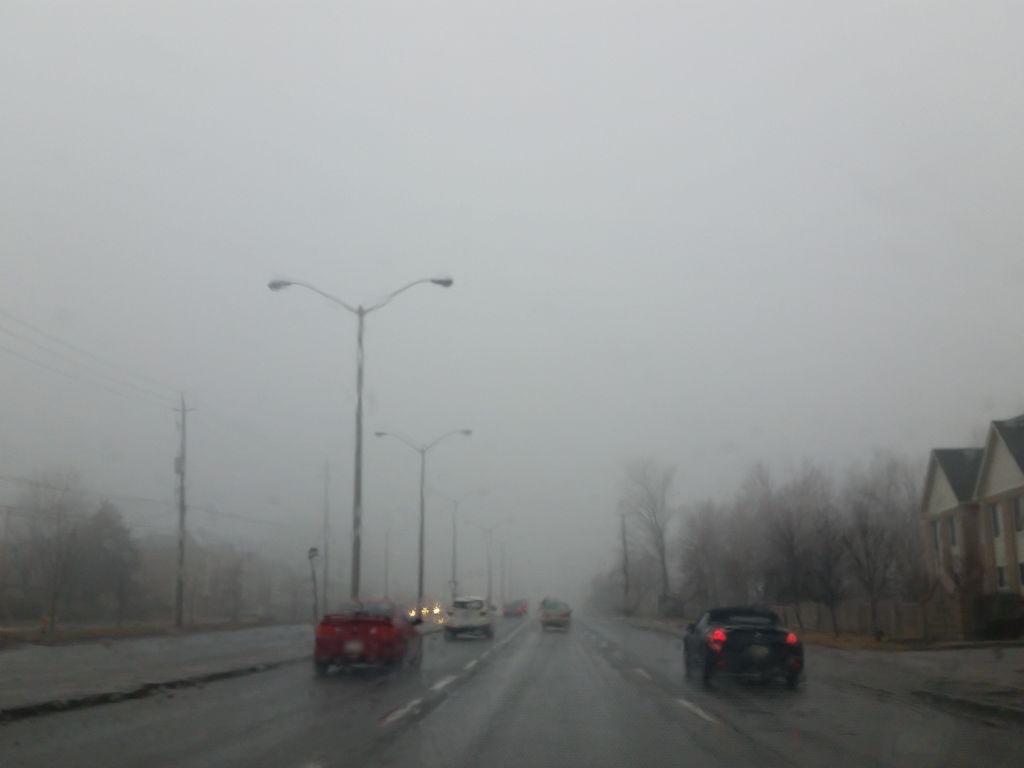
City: toronto